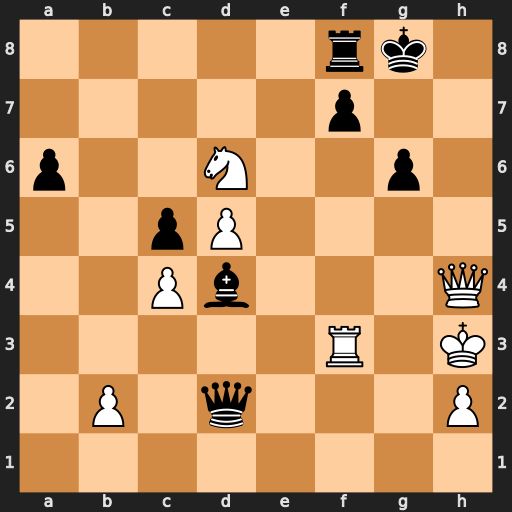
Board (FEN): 5rk1/5p2/p2N2p1/2pP4/2Pb3Q/5R1K/1P1q3P/8
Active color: w
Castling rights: -
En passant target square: -
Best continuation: Ne4 Qe2 Ng5 Qxf3+ Nxf3